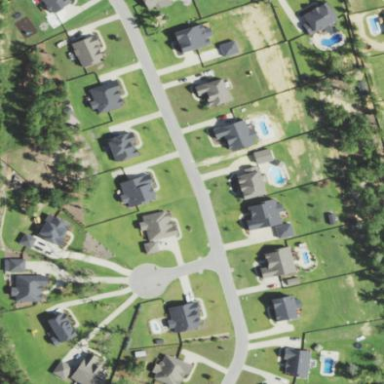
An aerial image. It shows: Residential area within subdivision.